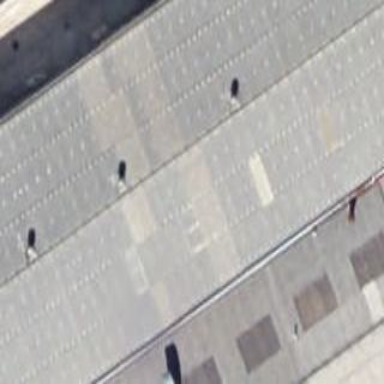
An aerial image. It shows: Industrial building.